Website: macys
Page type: billing-address
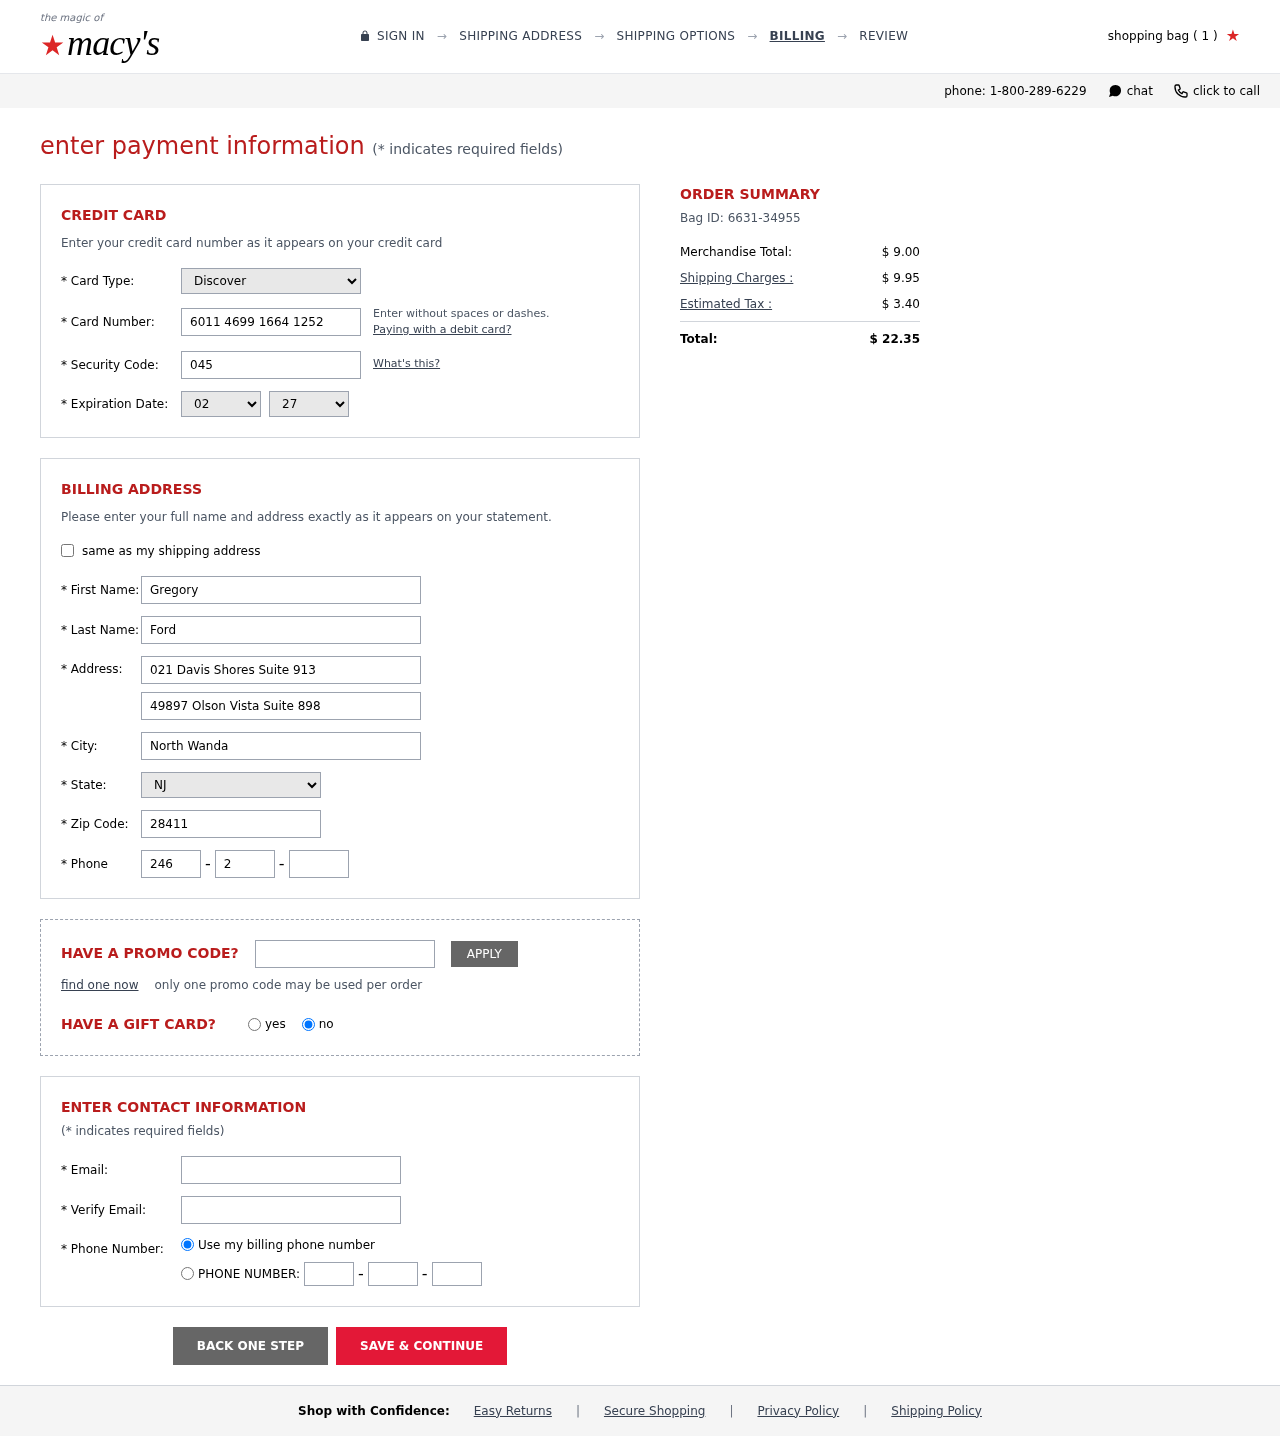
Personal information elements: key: PII_CARD_CVV
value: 045
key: PII_CARD_EXPIRY_MONTH
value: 02
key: PII_CARD_EXPIRY_YEAR
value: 27
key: PII_CARD_NUMBER
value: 6011 4699 1664 1252
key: PII_CARD_TYPE
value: Discover
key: PII_CITY
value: North Wanda
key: PII_EMAIL
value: gford@yahoo.com
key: PII_FIRSTNAME
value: Gregory
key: PII_LASTNAME
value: Ford
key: PII_PHONE_AREA
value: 246
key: PII_PHONE_PREFIX
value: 265
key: PII_PHONE_SUFFIX
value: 5531
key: PII_POSTCODE
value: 28411
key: PII_STATE_ABBR
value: NJ
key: PII_STREET
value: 021 Davis Shores Suite 913
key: PII_STREET2
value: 49897 Olson Vista Suite 898
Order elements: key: ORDER_NUM_ITEMS
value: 1
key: ORDER_ID
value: Bag ID: 6631-34955
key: ORDER_SUBTOTAL
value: $ 9.00
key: ORDER_SHIPPING_COST
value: $ 9.95
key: ORDER_TAX
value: $ 3.40
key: ORDER_TOTAL
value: $ 22.35